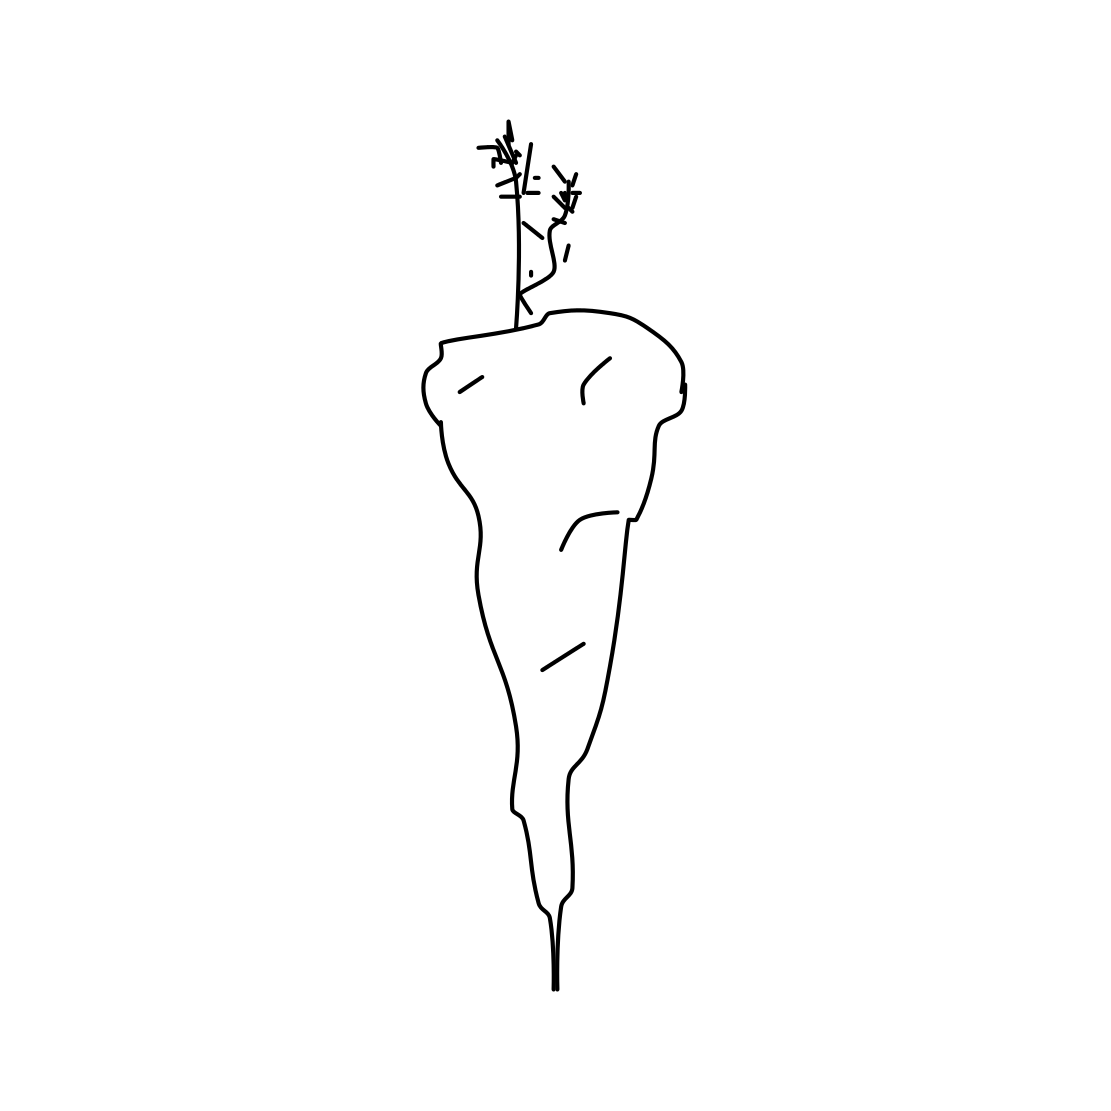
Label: carrot